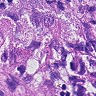
Metastatic tissue present: yes